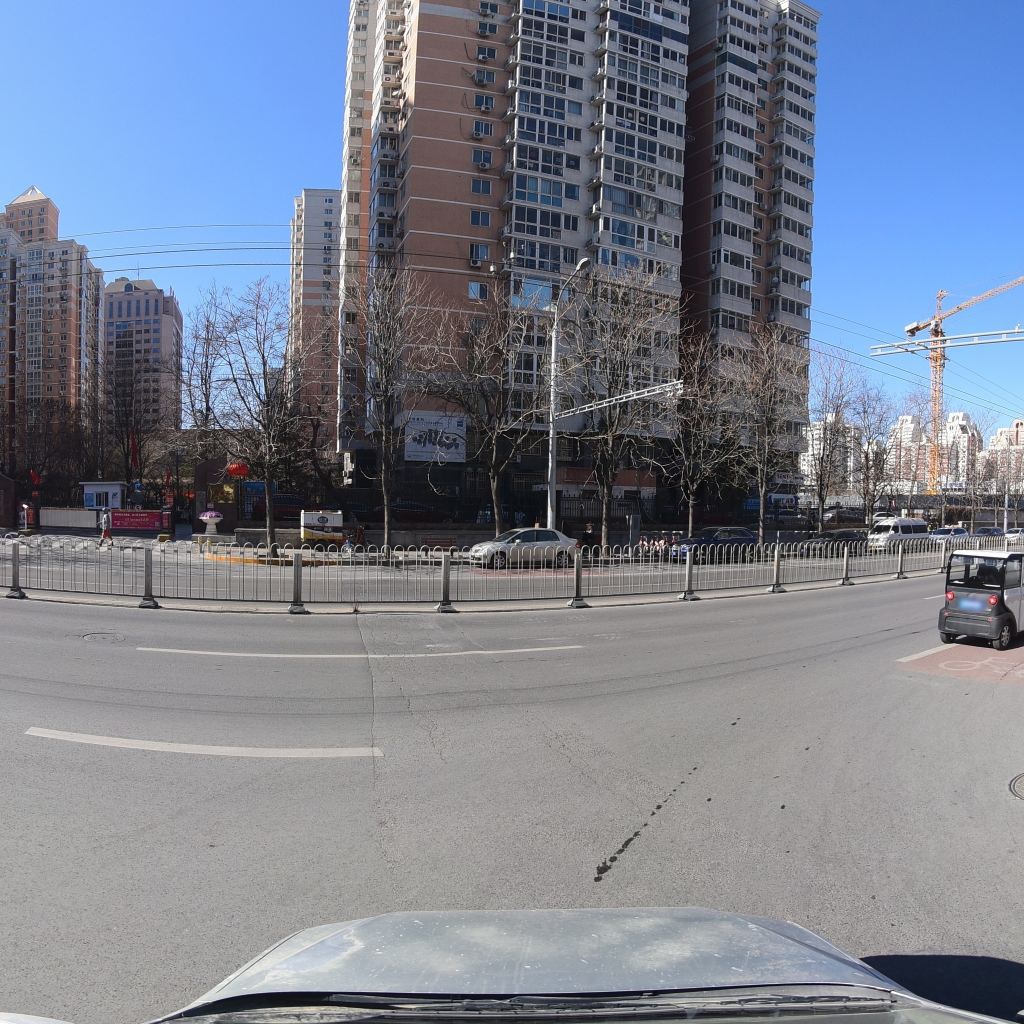
Region: Fengtai
Road damage annotations: longitudinal crack, longitudinal crack, longitudinal crack, manhole cover, manhole cover, transverse crack